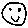
Label: smiley face